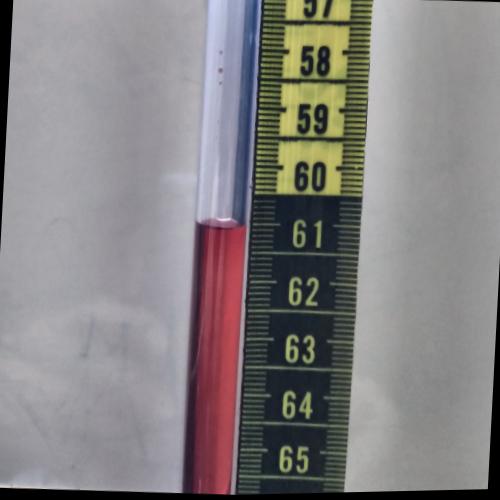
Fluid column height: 61.0 cm